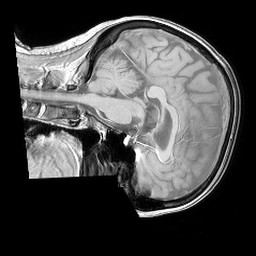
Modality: T1w
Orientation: sagittal
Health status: ill
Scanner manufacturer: philips
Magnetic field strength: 3 T
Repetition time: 0.3787 s
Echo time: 0.002908 s